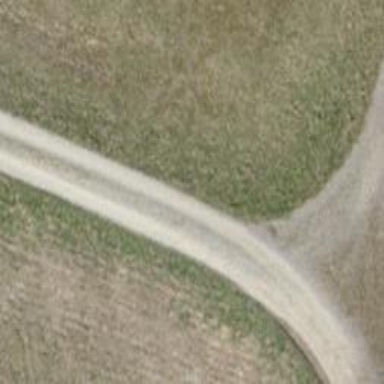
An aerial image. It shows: Track with grade2 pebblestone surface.